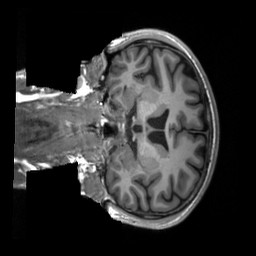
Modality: T1w
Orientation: coronal
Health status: healthy
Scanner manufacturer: siemens
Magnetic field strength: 3 T
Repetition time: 2.3 s
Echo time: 0.00207 s